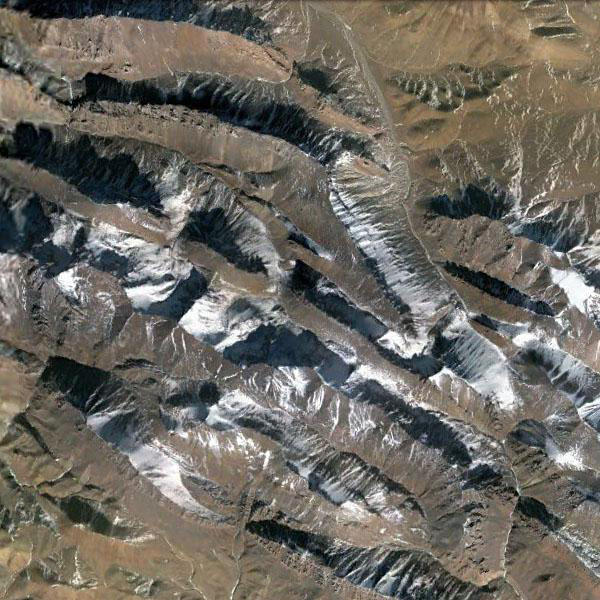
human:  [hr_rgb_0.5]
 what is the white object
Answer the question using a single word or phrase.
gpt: glacier